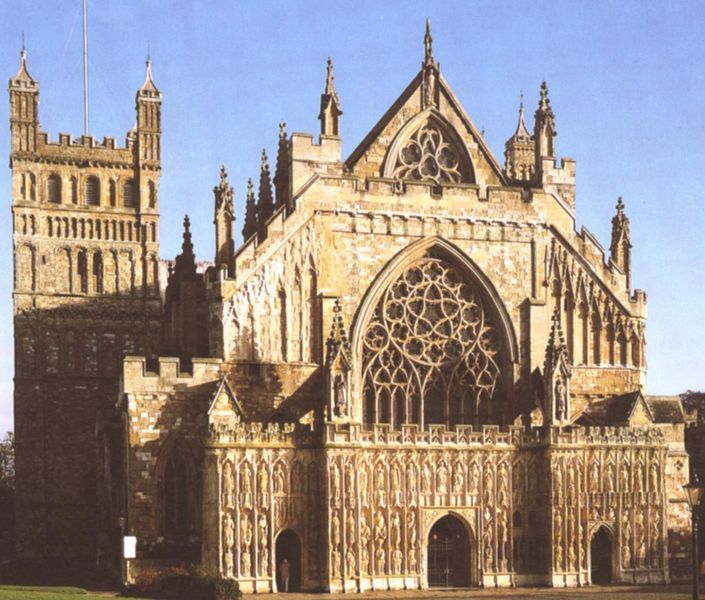
Titel: Westfassade der Kathedrale in Exeter
Standort: Exeter, Kathedrale (EU - GB)
Schlagwörter: blau, himmel, schatten, fenster, dach, kirche, gotik, turm, bogen, fassade, figuren, tor, zinnen, foto, eingang, schild, türmchen, türme, kathedrale, photo, portal, skulpturen, portale, statuen, gotisch, rosette, mauern, heilige, maßwerk, außenansicht, romanisch, westseite, fenstet, riguren